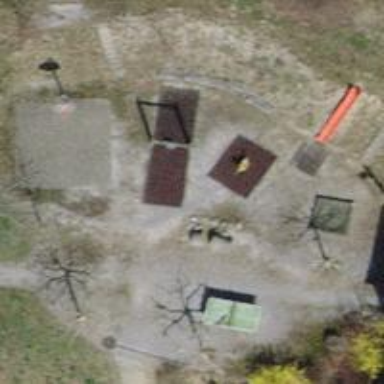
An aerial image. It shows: Playground area for leisure activities on the land.